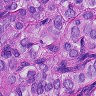
Metastatic tissue present: yes